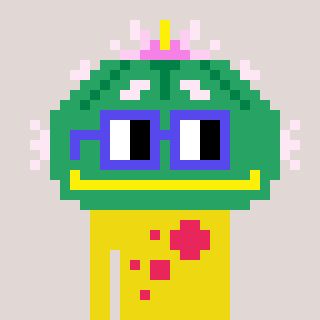
a pixel art character with square blue glasses, a peyote-shaped head and a yellow-colored body on a warm background